Question: I've been trying to checkout CocoaPods new framework setup to get some Pods going and I'm having trouble using the Swift one's in my Objective-C project.
First things first, this is CocoaPods prerelease 0.35, you can read about how to use and install it <URL>.
Here's my current Podfile:
'''
source 'https://github.com/CocoaPods/Specs.git'
platform :ios, '8.0'
pod 'MBProgressHUD'
pod 'SLPagingViewSwift'
'''
MBProgressHUD is a common spinning indicator, and SLPagingViewSwift is a random project I found by typing Swift into the cocoapods search. Here's the 'ViewController.m' In my project:
'''
#import "ViewController.h"
@import SLPagingViewSwift;
@import MBProgressHUD;
@interface ViewController ()
@end
@implementation ViewController
- (void)viewDidAppear:(BOOL)animated
{
[super viewDidAppear:animated];
// Works just fine
MBProgressHUD *hud = [[MBProgressHUD alloc] initWithView:self.view];
[self.view addSubview:hud];
[hud show:YES];
// Causes Error -- Won't build
SLPagingViewSwift *sl = [[SLPagingViewSwift alloc] init];
}
@end
'''
Here's the 'SLPagingViewSwift' declaration:
'''
class SLPagingViewSwift: UIViewController, UIScrollViewDelegate {
'''
As you can see, it inherits from 'UIViewController', so it shouldn't be a problem to just allocate it and initialize it. If I add the file separately as just a file, the above code runs just fine. I know it works.
How can I use a pure Swift Framework created by CocoaPods in a pure Objective-C class?
Mostly I've been trying various imports. Apple recommends the '@import' style <URL>

But I have been trying multiple other varieties:
'''
// Compiler Error
#import <SLPagingViewSwift/SLPagingViewSwift.h>
// Builds Fine -- Doesn't Work
#import <SLPagingViewSwift/SLPagingViewSwift-Swift.h>
#import "SLPagingViewSwift-Swift.h"
'''
I've also been trying a few other Swift libraries from time to time to see if I could make anything click.
I don't see anything on the Cocoapods issues that can help this, I also didn't find anything in their blog / release stuff.
If I add the 'SLPagingViewSwift.swift' file separately to the project the old fashioned way, it works just fine.
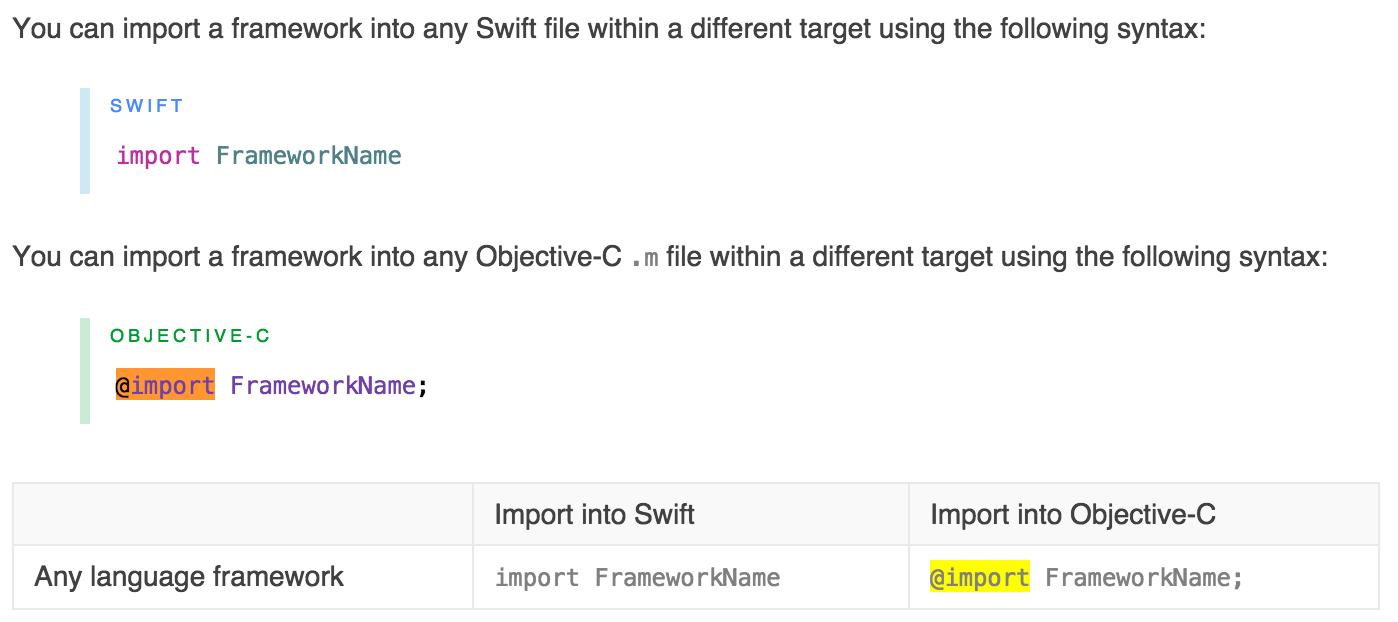
Answer: I think you have to declare the swift class as public, otherwise it is treated as an internal class and can be only be seen within the same module, and this could be the reason why adding it to the same project as files work, but as a framework doesn't. Other thing that occurs to me is that the framework may need to add @objc in front of the class declaration so that it can be seen within objective-c classes. Also reading Apple's guide of <URL> between objective c and swift it says that when you import an external framework, you need to make sure the Defines Module build setting for the framework you're importing is set to Yes. Have you checked with any of those options?